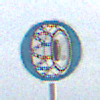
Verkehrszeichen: SchneekettenVorgeschrieben
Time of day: MorningAfternoon
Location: Outdoor (Suburban)
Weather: PartlyCloudy
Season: NotSpecified
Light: Natural